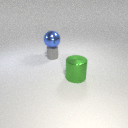
small gray rubber cylinder behind large green metal cylinder